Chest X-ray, AP view. Patient: 46 years old, sex M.
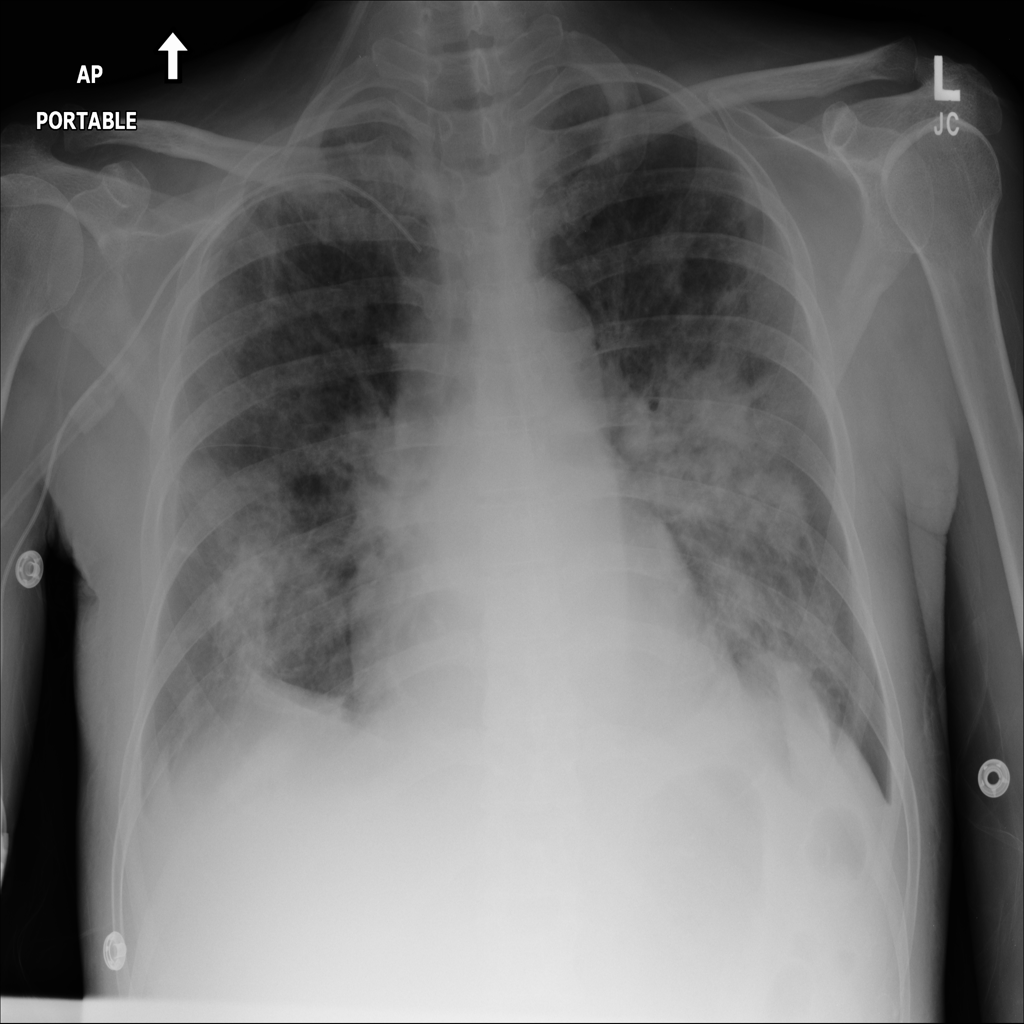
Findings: No Finding